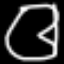
Label: hourglass